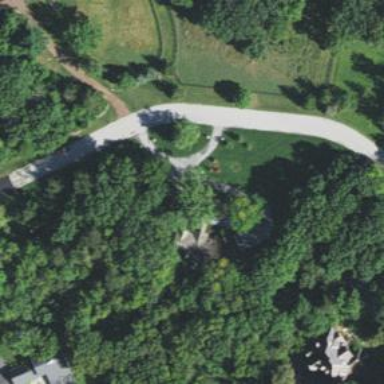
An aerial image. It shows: Driveway.